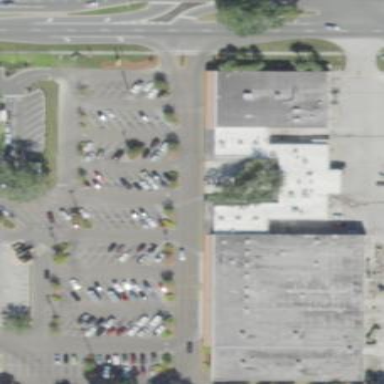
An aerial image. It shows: Retail area.